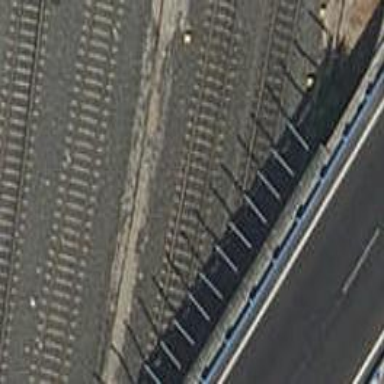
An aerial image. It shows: Railway track with contact line for electrification.